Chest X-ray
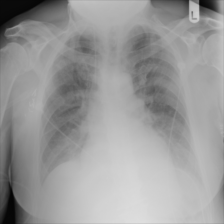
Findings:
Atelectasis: negative
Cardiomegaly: negative
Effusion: negative
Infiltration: negative
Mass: negative
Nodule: negative
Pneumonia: negative
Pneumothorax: negative
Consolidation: negative
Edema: negative
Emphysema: negative
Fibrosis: negative
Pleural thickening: negative
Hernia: negative